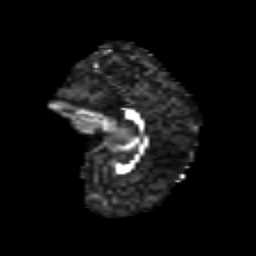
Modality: FA
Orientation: sagittal
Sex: male
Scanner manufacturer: siemens
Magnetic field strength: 3 T
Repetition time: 5 s
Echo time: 0.071 s